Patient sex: M
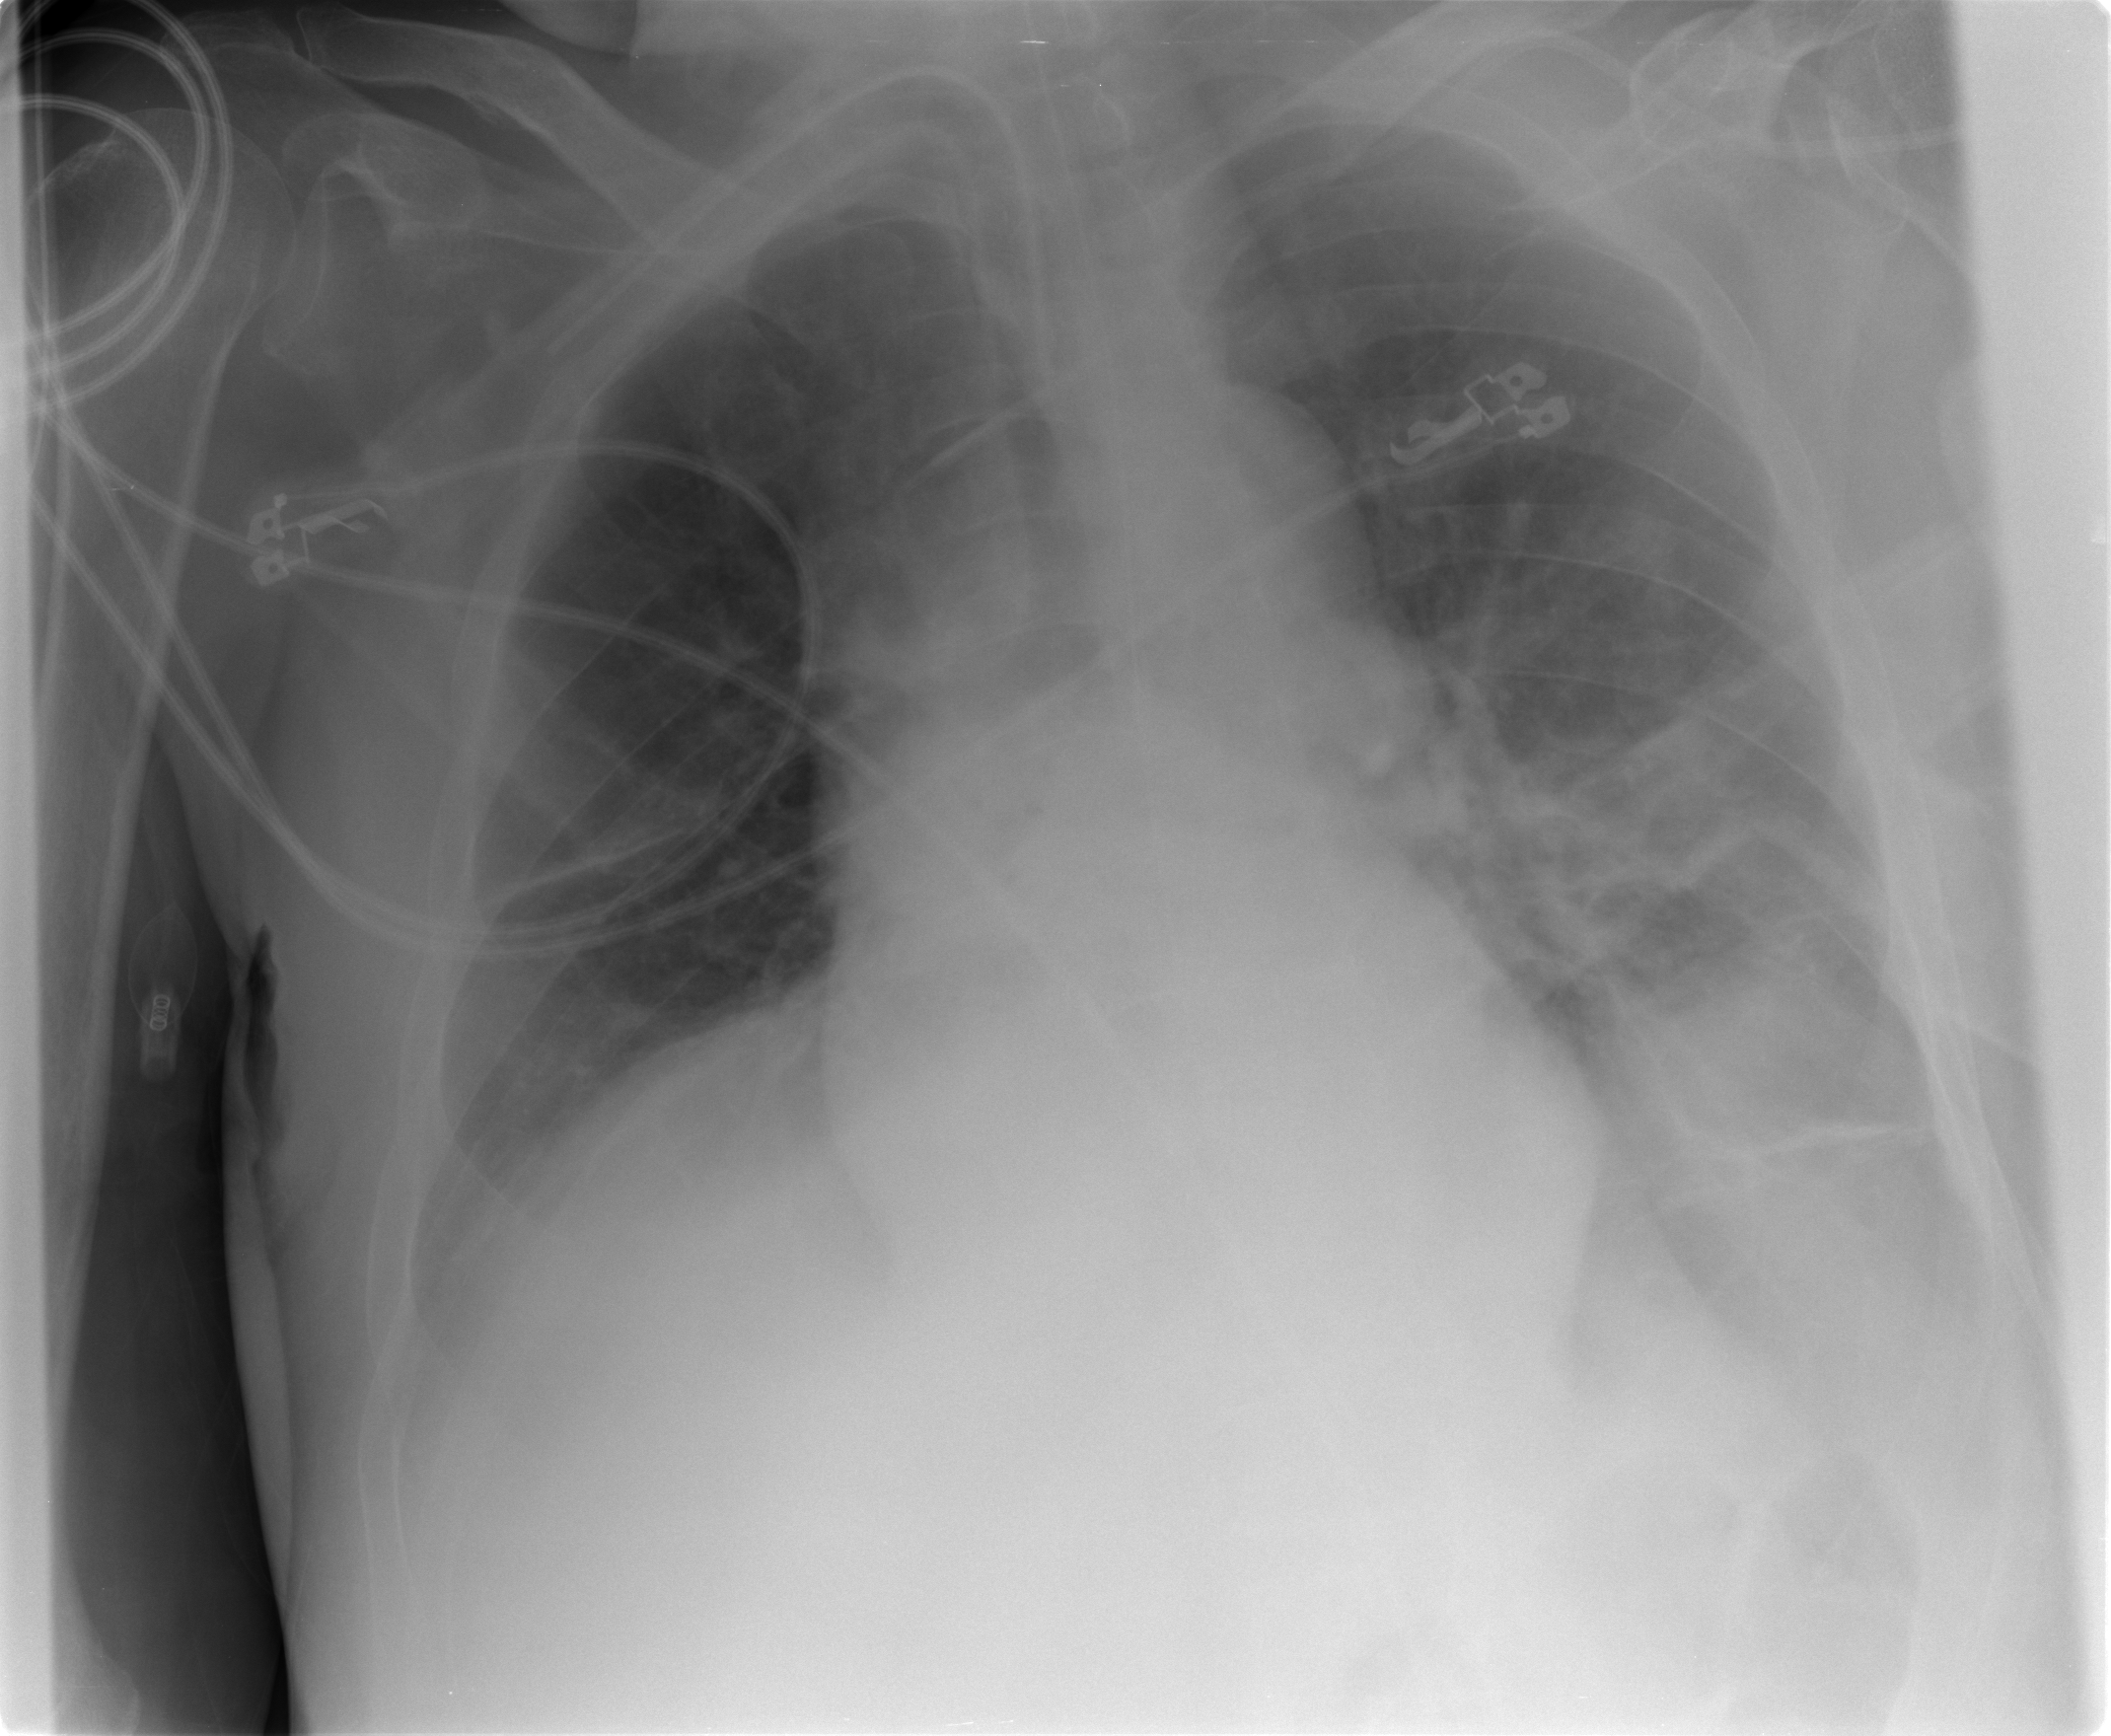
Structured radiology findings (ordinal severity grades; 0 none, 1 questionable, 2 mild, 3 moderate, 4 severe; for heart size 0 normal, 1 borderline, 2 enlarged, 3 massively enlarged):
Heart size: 0
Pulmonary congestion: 0
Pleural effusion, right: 1
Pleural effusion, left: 2
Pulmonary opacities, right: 0
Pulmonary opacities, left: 1
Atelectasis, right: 2
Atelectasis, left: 3